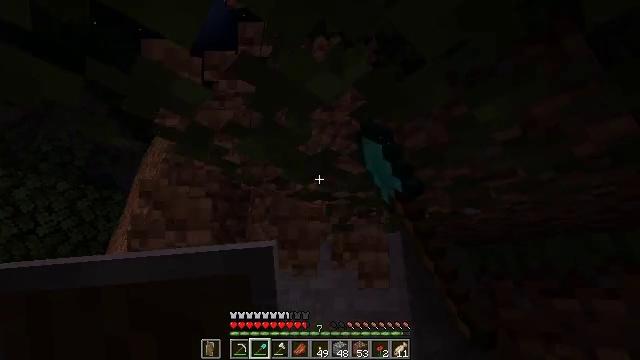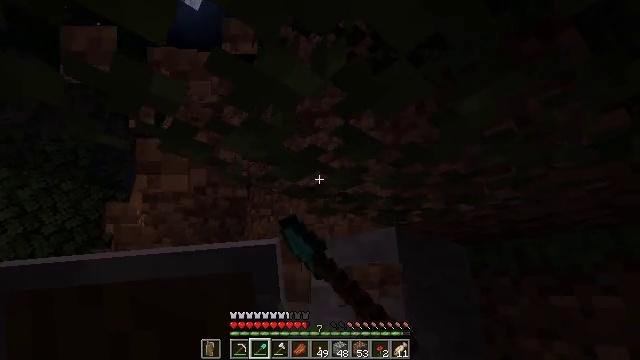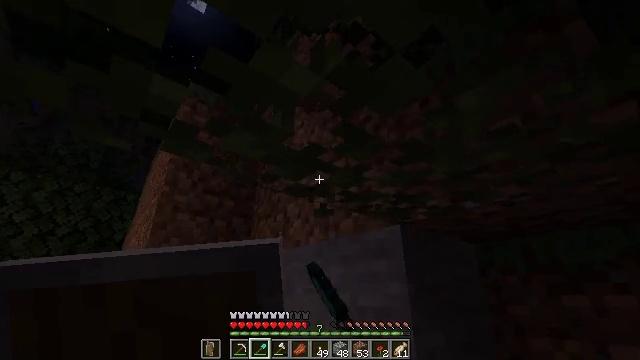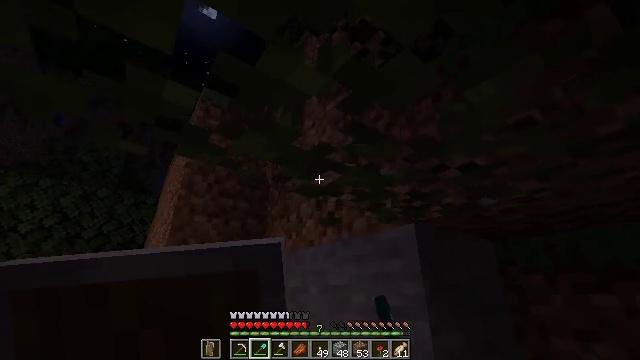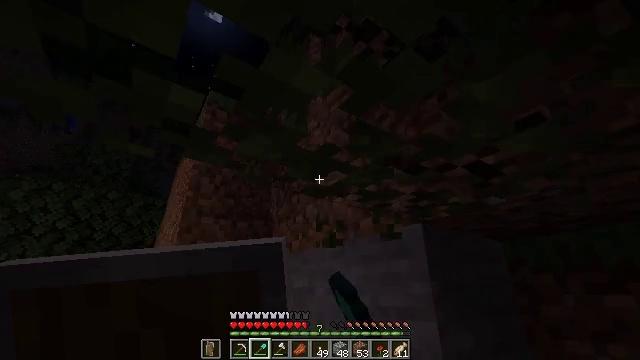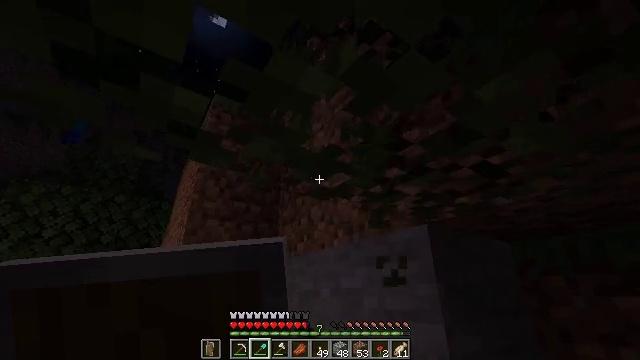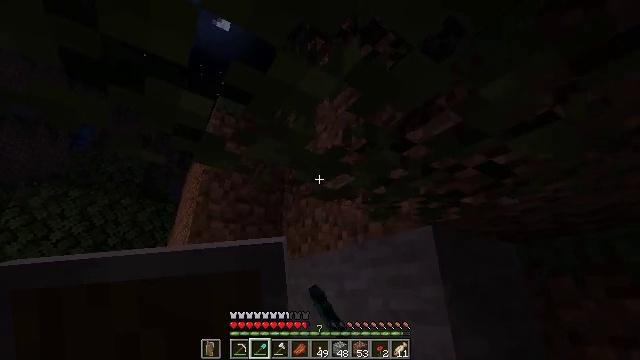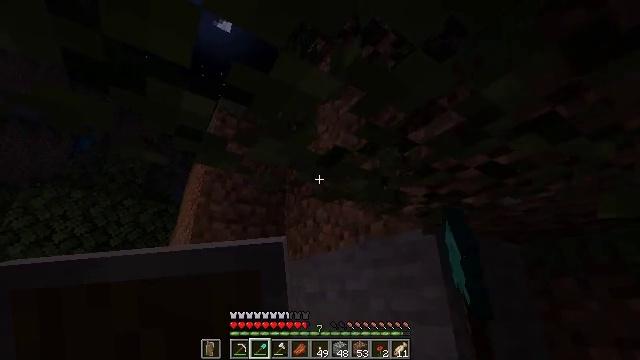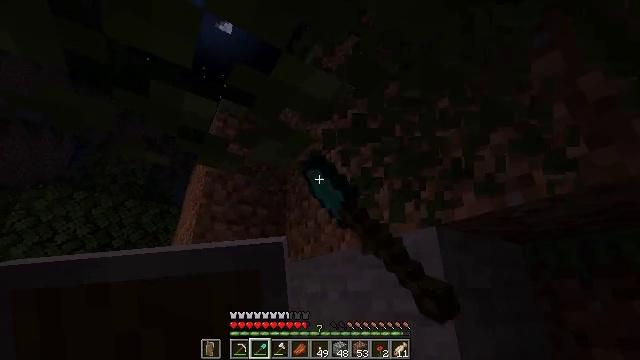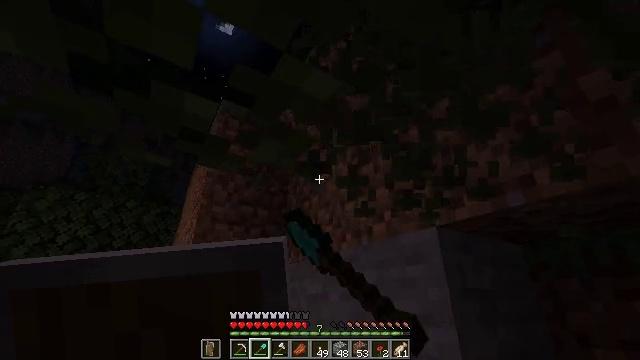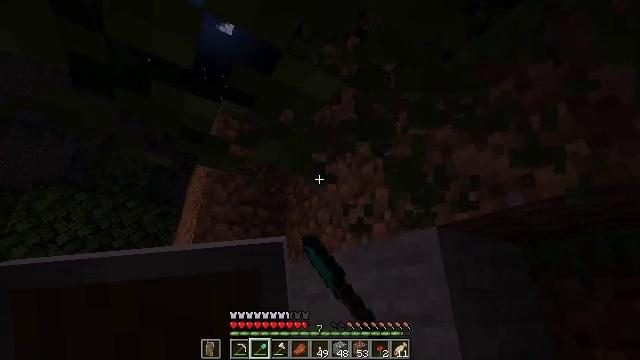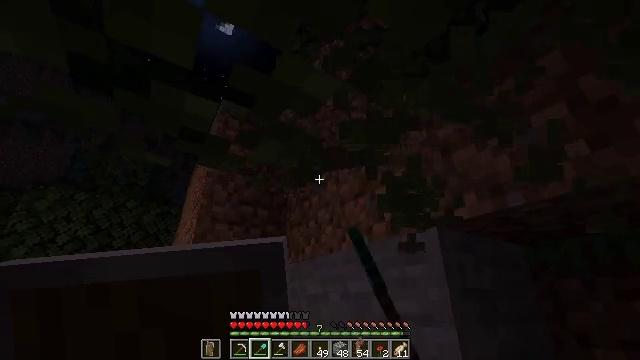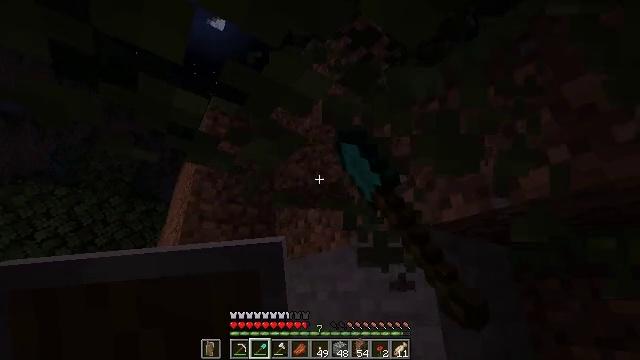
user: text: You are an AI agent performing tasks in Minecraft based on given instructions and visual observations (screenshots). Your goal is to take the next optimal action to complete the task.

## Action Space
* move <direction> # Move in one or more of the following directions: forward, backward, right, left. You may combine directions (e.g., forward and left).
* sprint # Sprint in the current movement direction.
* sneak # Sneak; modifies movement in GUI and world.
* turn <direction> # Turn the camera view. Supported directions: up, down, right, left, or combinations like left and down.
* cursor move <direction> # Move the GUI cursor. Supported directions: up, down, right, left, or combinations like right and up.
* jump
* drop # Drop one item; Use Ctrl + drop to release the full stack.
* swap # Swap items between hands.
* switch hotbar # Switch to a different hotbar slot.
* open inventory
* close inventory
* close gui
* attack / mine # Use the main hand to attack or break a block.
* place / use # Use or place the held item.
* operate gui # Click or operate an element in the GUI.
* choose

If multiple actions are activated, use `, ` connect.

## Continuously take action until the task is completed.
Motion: motion action
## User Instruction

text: Gather birch leaves using hands or shears.
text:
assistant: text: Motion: attack / mine
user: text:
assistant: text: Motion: turn left, attack / mine
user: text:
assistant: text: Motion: turn left, attack / mine
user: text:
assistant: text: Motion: turn left, attack / mine
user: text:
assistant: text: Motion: turn left, attack / mine
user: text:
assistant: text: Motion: attack / mine
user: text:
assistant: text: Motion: attack / mine
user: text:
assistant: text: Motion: attack / mine
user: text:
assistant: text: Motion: attack / mine
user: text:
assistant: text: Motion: attack / mine
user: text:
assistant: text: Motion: attack / mine
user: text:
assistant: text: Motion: turn right, attack / mine
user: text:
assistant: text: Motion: attack / mine